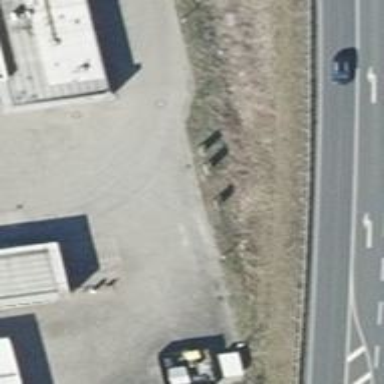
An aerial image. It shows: Concrete driveway.